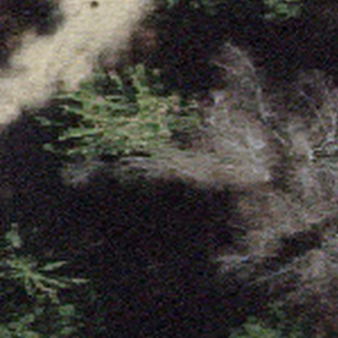
Label: other